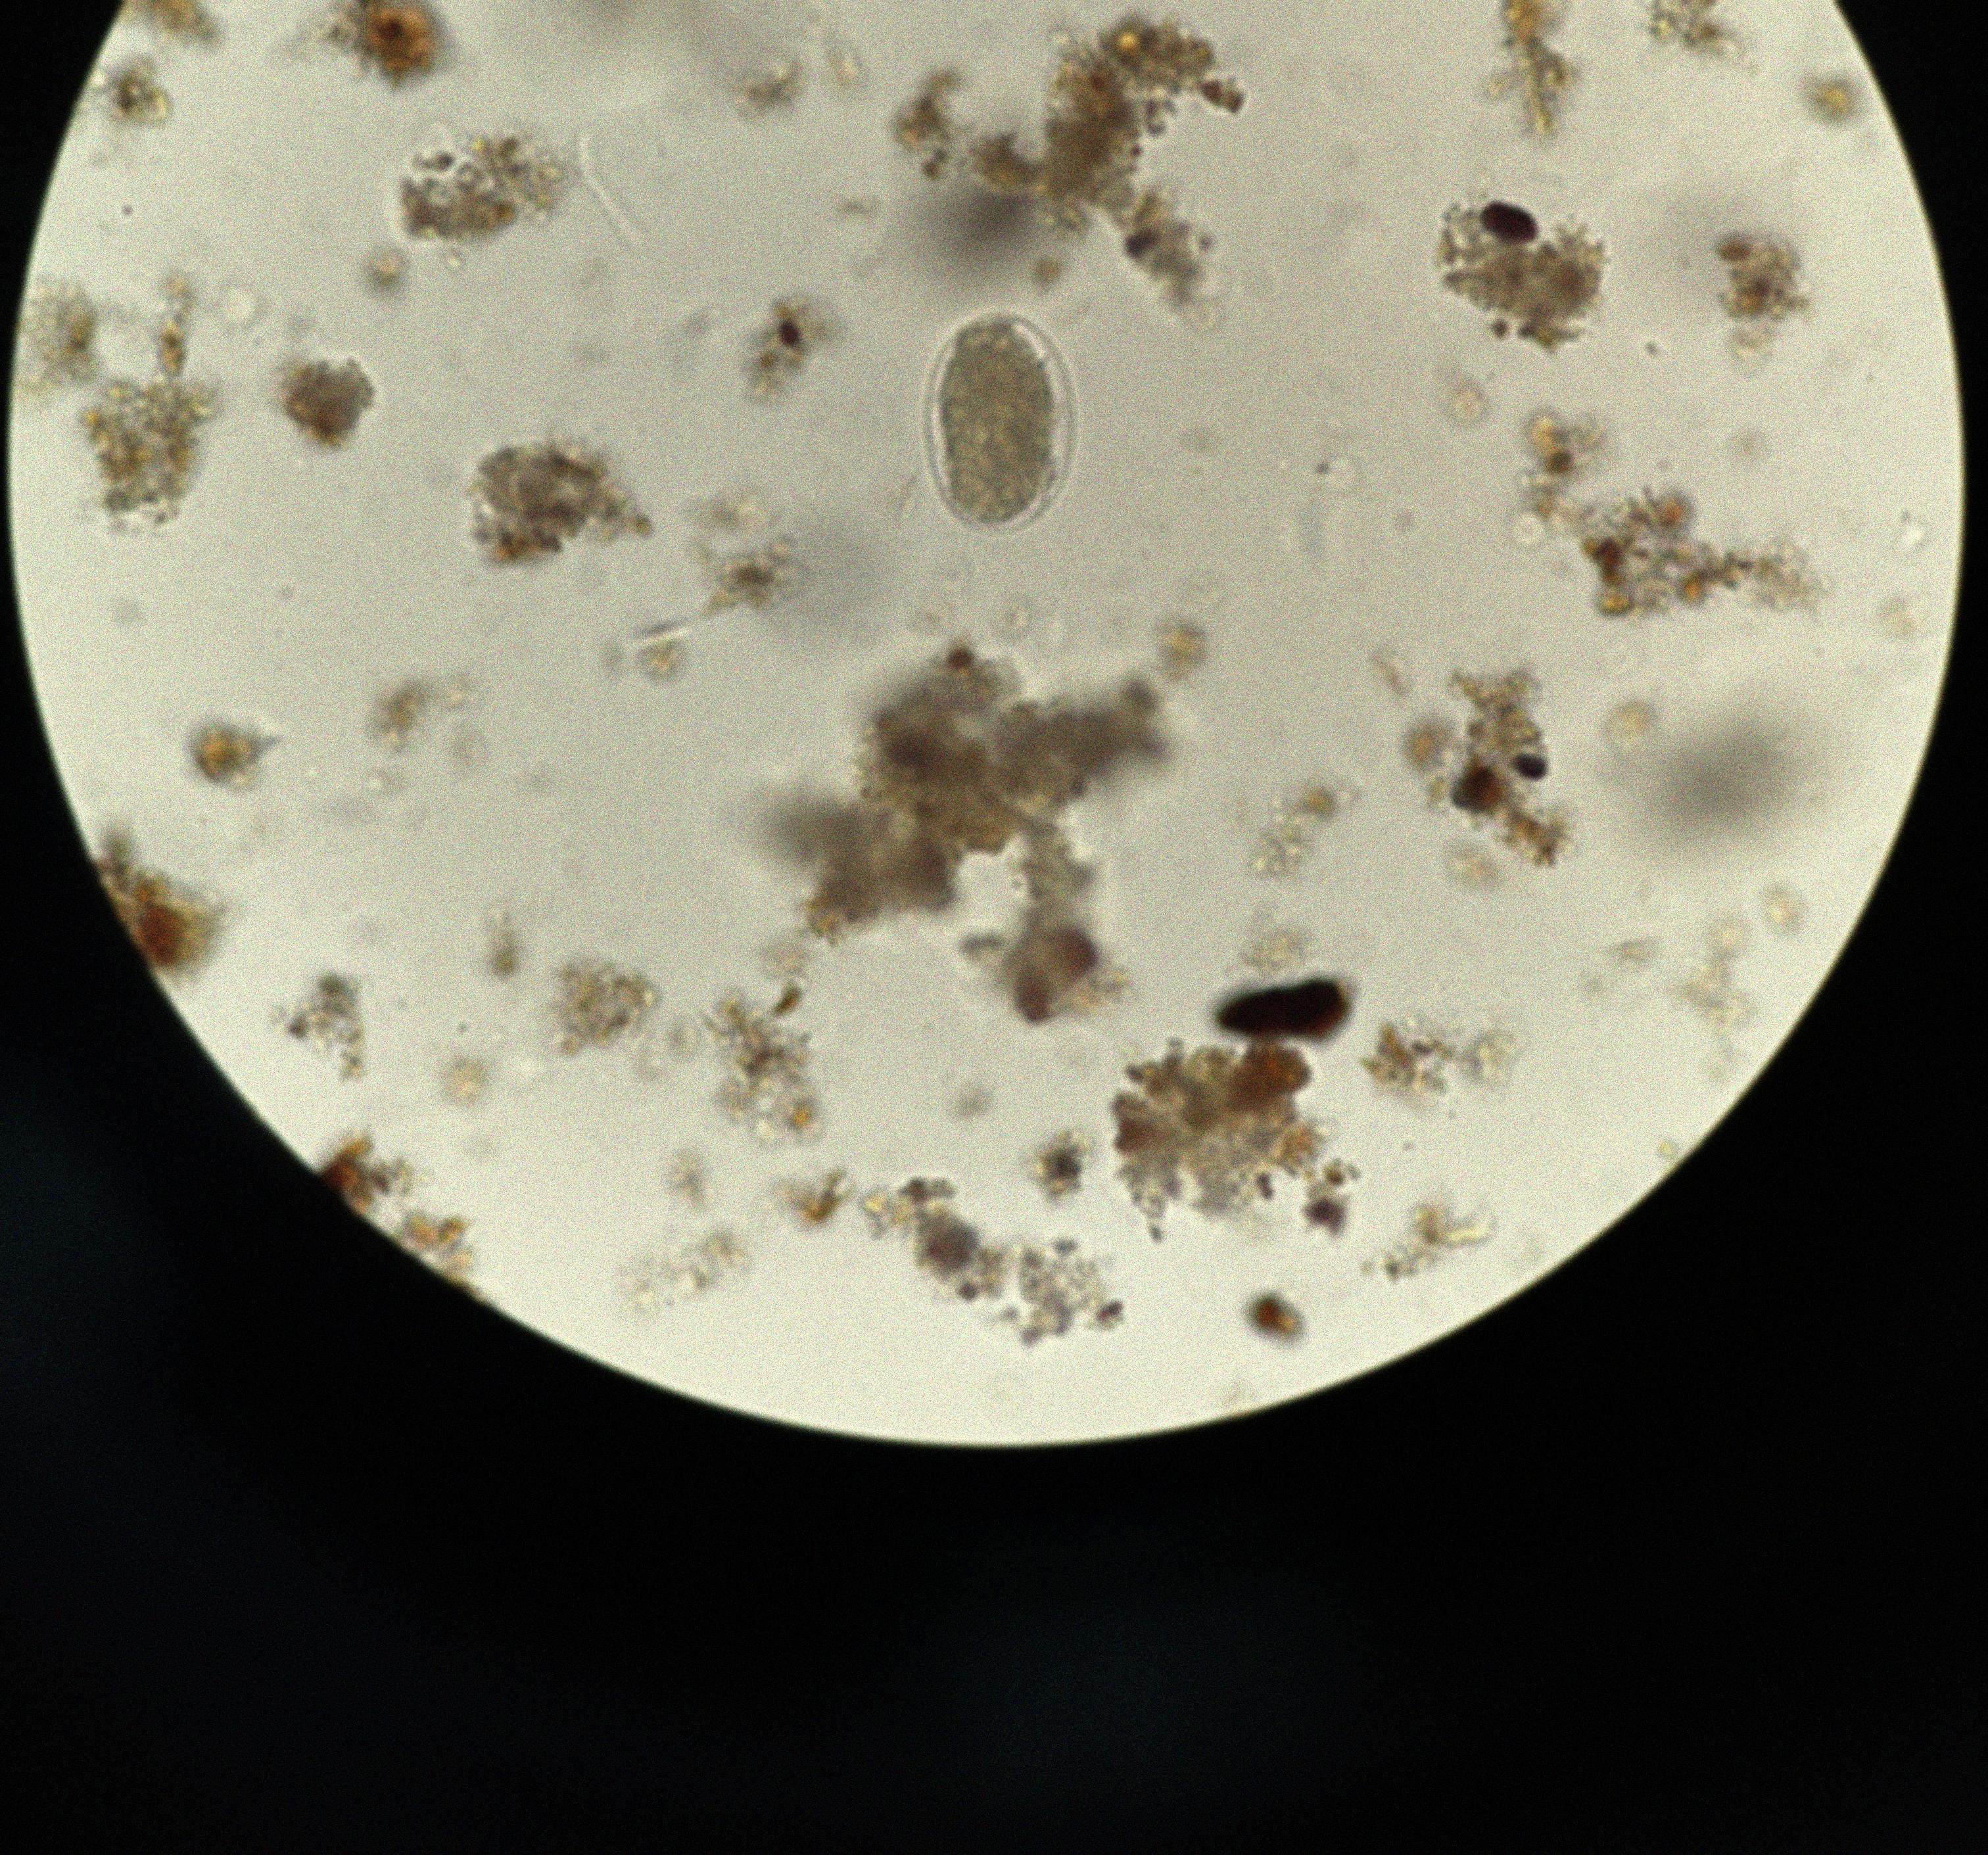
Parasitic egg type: Hookworm egg